Interaction volume radius: 10 \u00c5
Interaction volume height: 20 \u00c5
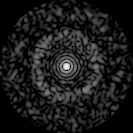
Disorder parameter: 0.8323